Question: I've encountered a problem I don't understand. I'm playing with Backbone and one of my initializer is called twice, one on purpose (when I instantiate my object) and it seems like it's called a second time from the constructor itself.
Here is my code :
'''
class Views extends Backbone.Collection
model: View
initialize: ->
_.bindAll @
class View extends Backbone.View
initialize: ->
_.bindAll @
console.error 'Inner'
views = new Views
console.log 'Outer'
views.add new View
'''
When I run this code, 'Outer' is displayed once while 'Inner' is displayed 2 times. Here is the stack trace :

Any idea about this ?
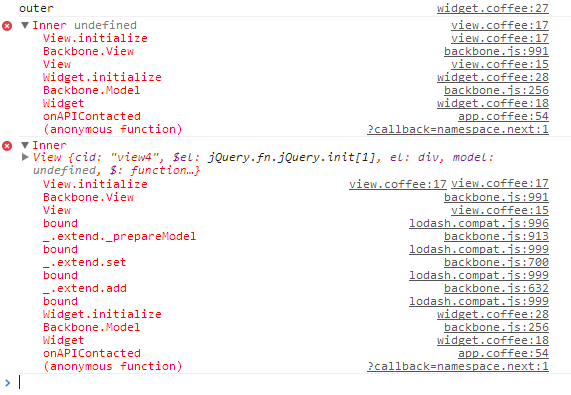
Answer: When you initialize a collection, the first argument is the list of models to pre-populate it with.
'''
class Models extends Backbone.Collection
model: Model
initialize: (@rawModels) ->
# CoffeeScript has the fat arrow that renders this unnecessary.
# But it's something you should use as sparingly as possible.
# Whatever. Not the time to get into that argument.
_.bindAll @
# At this point in time, all the models have been added to the
# collection. Here, you add them again. IF the models have a
# primary key attribute, this will detect that they already
# exist, and not actually add them twice, but this is still
# unnecessary.
_.each @rawModels, @addItem
# assuming this was a typo
addItem: ( place ) -> @add new Model model
models = new Models json
'''
Not directly related to your question, but hopefully helpful.
More directly related: don't create a collection of views. 'Collection's are for storing 'Model's. 'Backbone.View' is not a type of 'Backbone.Model'; they're separate. It doesn't really make sense -- you can just create an array of views -- and a lot of operations won't work right on that view collection.
Which is what's happening here.
When you call 'Backbone.Collection::add', it tries to see if what you're adding is a 'Backbone.Model'. Since it's , it assumes you're trying to add a JSON blob that it wants to turn into a 'Model'. So it tries to do that...using its 'this.model' class as a guide. But since that's 'View', it creates another one and adds that instead (not checking after the fact that it actually produced a 'Backbone.Model').
You can follow the call stack from add to set to <URL>, where the second 'View' is instantiated.